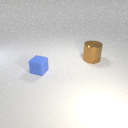
small blue rubber cube to the left of large brown metal cylinder